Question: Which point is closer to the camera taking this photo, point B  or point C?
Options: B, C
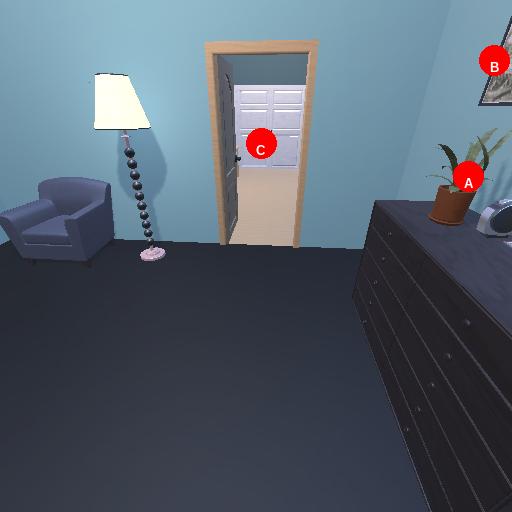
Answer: B